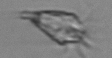
Label: Paratontonia_gracillima